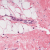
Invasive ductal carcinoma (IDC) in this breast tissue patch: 0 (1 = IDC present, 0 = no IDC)